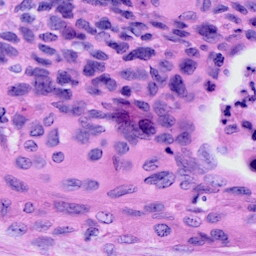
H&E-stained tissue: Cervix